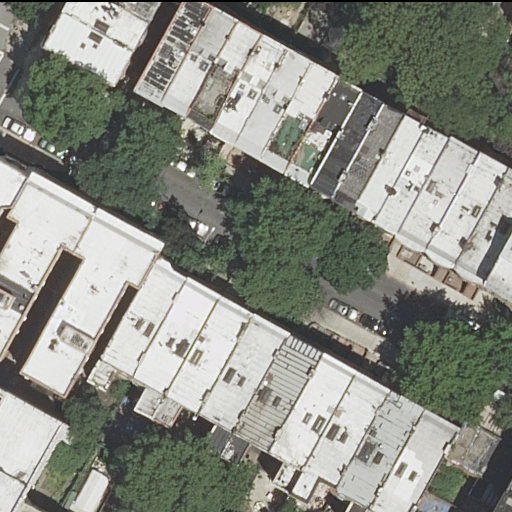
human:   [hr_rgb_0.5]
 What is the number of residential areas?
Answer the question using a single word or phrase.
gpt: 0

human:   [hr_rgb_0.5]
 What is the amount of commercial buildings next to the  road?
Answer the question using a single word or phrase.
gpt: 0

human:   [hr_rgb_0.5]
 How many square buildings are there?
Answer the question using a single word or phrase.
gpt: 0

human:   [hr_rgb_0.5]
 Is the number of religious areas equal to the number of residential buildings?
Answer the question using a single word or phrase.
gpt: no

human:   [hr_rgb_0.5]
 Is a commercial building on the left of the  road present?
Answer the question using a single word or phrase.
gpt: no

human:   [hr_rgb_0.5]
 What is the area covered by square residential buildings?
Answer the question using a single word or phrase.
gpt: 0m2

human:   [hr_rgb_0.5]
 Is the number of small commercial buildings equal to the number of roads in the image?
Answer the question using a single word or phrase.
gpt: no

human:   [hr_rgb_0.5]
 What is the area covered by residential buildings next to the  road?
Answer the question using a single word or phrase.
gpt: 4723m2

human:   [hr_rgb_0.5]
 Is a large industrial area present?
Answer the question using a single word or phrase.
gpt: no

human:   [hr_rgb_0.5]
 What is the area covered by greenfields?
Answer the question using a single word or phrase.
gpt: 0m2

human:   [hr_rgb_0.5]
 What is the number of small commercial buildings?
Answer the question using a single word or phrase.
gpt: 0

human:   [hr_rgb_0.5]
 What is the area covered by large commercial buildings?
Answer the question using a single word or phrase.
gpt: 0m2

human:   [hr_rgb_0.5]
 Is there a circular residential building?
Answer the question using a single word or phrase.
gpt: no

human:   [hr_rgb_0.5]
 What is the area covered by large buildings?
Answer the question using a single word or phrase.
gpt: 0m2

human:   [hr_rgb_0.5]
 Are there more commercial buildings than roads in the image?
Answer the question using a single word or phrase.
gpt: no

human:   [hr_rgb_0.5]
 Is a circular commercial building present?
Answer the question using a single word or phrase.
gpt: no

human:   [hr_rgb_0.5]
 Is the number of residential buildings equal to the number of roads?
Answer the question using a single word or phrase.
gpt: no

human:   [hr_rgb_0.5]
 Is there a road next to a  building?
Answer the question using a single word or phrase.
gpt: yes

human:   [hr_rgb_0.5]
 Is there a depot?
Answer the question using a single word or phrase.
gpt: no

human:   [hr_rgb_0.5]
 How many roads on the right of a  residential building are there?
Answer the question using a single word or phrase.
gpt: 1

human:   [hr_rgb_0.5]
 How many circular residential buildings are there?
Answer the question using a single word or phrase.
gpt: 0

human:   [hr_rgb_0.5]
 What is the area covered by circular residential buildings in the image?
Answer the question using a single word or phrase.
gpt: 0m2

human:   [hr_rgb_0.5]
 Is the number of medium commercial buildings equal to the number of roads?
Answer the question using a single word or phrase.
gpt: no

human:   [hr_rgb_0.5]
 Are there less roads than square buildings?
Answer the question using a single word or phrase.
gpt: no

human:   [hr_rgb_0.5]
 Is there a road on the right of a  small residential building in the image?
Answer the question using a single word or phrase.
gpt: yes

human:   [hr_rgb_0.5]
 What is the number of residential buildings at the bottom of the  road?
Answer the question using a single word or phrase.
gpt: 14

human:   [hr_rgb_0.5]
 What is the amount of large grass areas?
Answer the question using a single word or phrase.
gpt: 0

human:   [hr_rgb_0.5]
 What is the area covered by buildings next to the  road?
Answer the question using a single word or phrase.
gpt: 4723m2

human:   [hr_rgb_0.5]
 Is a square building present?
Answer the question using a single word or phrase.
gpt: no

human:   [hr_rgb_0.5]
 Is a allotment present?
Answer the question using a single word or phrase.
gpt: no

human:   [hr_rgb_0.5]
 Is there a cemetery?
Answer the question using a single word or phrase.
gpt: no

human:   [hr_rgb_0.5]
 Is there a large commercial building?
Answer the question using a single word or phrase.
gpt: no

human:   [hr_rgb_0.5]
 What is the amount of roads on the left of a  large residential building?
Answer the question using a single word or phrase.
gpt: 0

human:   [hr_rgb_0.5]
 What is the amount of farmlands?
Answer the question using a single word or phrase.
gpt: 0

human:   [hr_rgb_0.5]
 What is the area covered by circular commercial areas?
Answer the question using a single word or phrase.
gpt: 0m2

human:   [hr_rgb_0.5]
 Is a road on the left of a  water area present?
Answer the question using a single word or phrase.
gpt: no